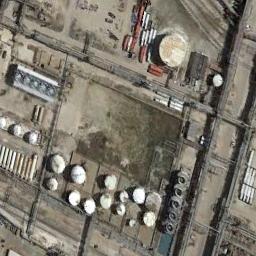
Label: storage tanks